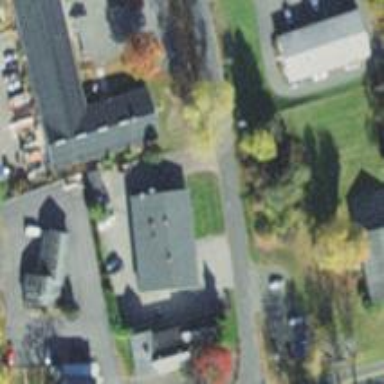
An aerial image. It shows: Part of building.